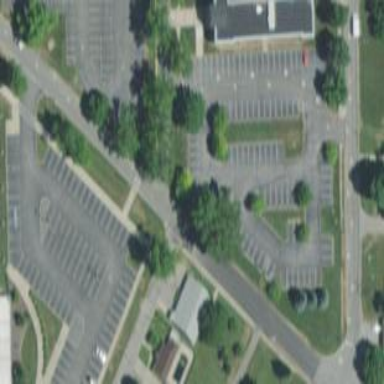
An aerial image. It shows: Parking area.